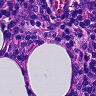
Metastatic tissue present: no